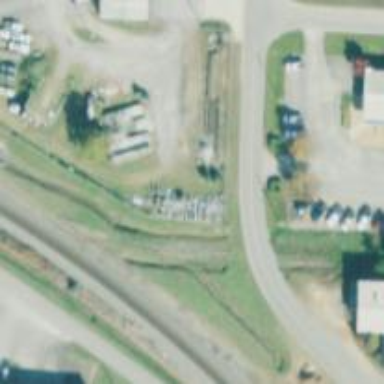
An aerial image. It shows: Disused railway spur.